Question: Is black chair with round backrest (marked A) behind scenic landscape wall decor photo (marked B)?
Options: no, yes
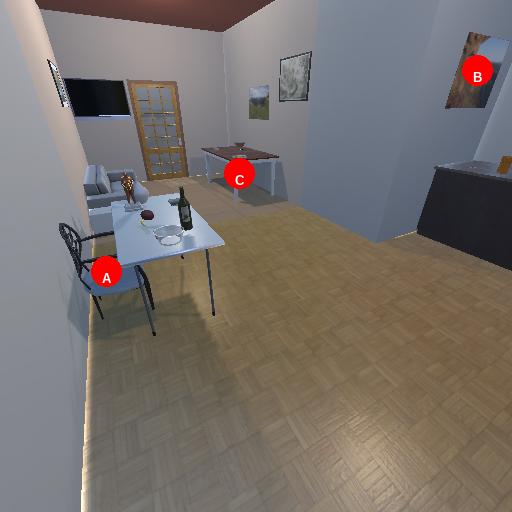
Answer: no